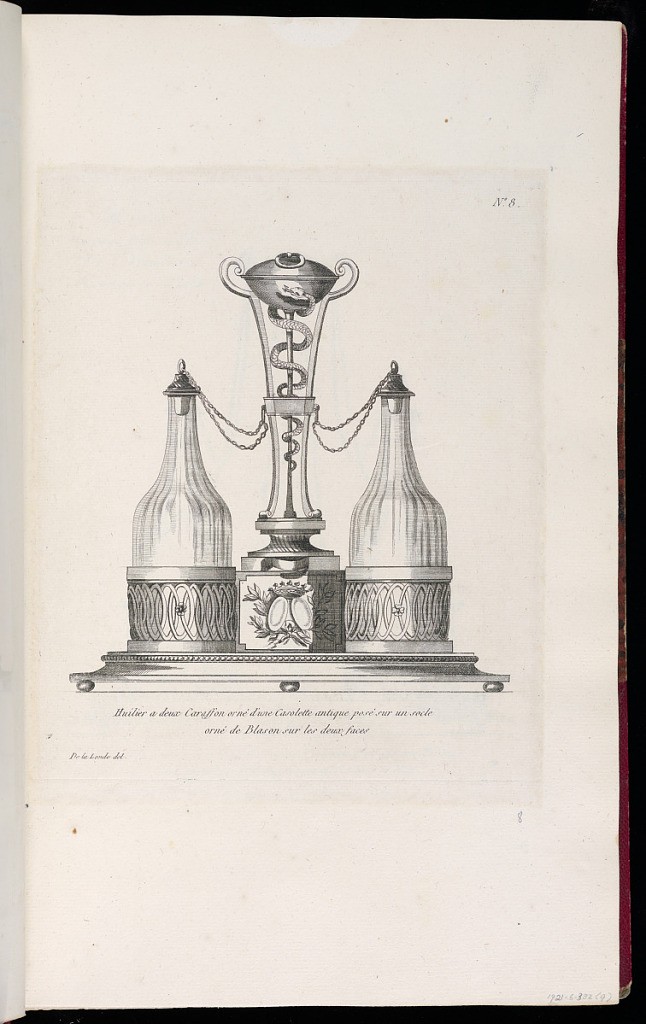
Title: Huilier à deux Caraffon orné d'une Casolette antique posé sur un socle orné de Blason sur les deux faces
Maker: Richard de Lalonde, French, active 1780–96
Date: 1788–1796
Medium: Etching on off-white laid paper
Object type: Print
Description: Design for a double sided oil cruet with an antique-style vessel perched on a snake-wound tripod. The plate is numbered.